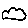
Label: cloud